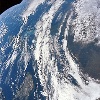
Label: cloud